Interaction volume radius: 10 \u00c5
Interaction volume height: 25 \u00c5
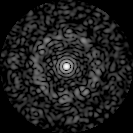
Disorder parameter: 0.8145